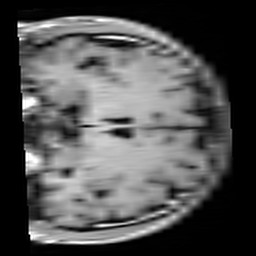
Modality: T1w
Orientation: coronal
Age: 27
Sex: male
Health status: healthy
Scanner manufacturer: siemens
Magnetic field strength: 3 T
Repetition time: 4.1 s
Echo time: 0.0085 s